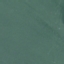
Land use / land cover class: SeaLake